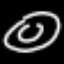
Label: donut